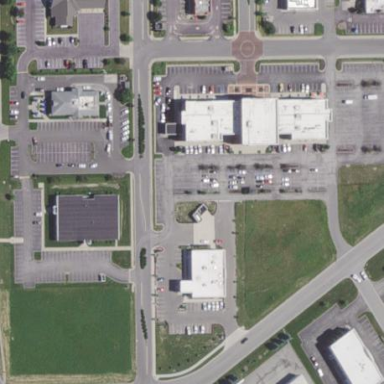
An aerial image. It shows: Retail area.